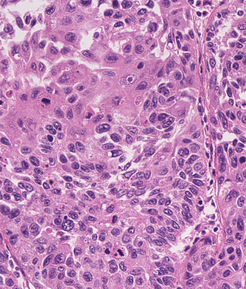
Tumor epithelial tissue: yes
Tumor-associated stroma tissue: yes
Normal tissue: no